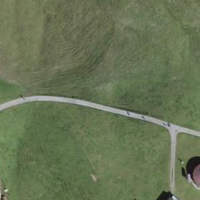
EUNIS habitat code: 23
Species observed at this site:
Pica pica
Corvus corone
Pyrrhocorax graculus
Aquila chrysaetos
Lophophanes cristatus
Parus major
Periparus ater